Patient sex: M
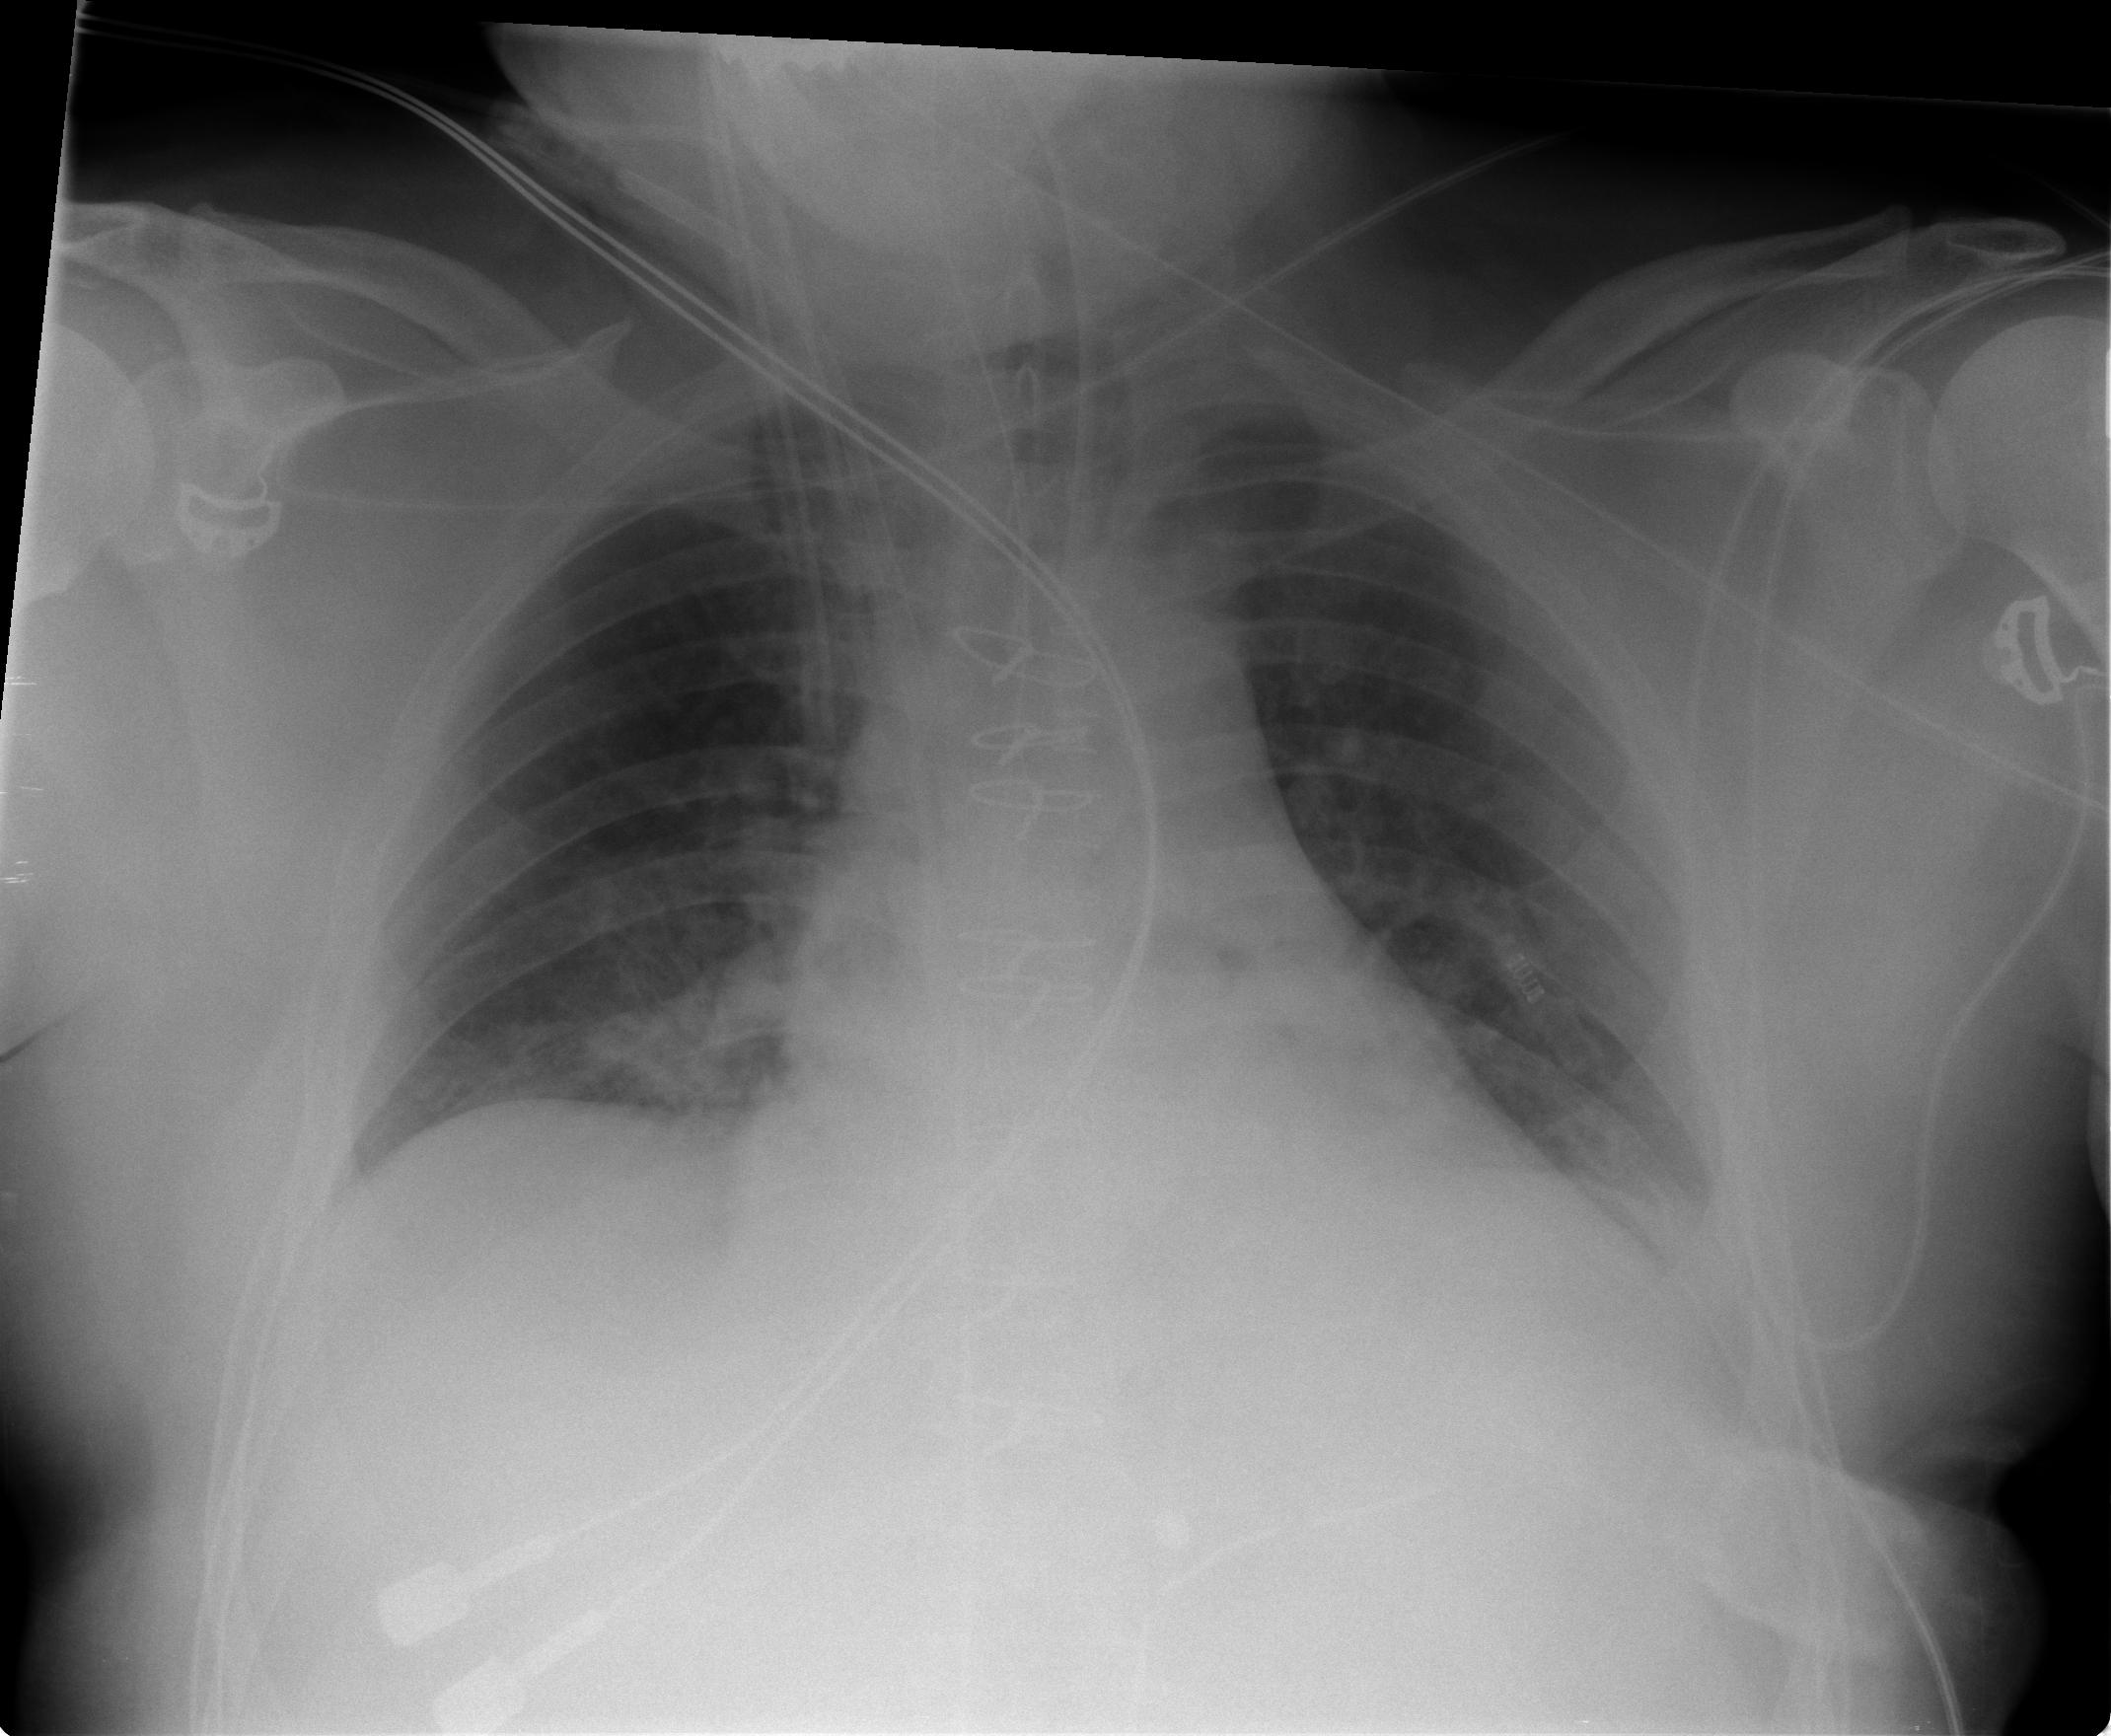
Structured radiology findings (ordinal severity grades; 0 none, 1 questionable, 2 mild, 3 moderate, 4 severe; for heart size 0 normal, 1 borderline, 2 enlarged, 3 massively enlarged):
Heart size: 2
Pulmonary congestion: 2
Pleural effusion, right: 0
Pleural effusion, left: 1
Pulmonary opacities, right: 0
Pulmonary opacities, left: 0
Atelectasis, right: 0
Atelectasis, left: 2